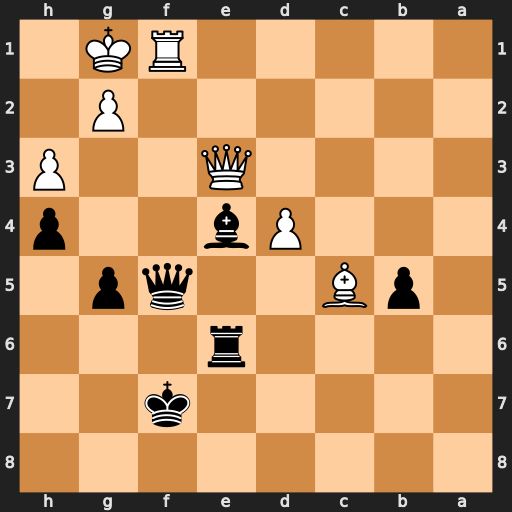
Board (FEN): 8/5k2/4r3/1pB2qp1/3Pb2p/4Q2P/6P1/5RK1
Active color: b
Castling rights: -
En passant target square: -
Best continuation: Qxf1+ Kxf1 Bxg2+